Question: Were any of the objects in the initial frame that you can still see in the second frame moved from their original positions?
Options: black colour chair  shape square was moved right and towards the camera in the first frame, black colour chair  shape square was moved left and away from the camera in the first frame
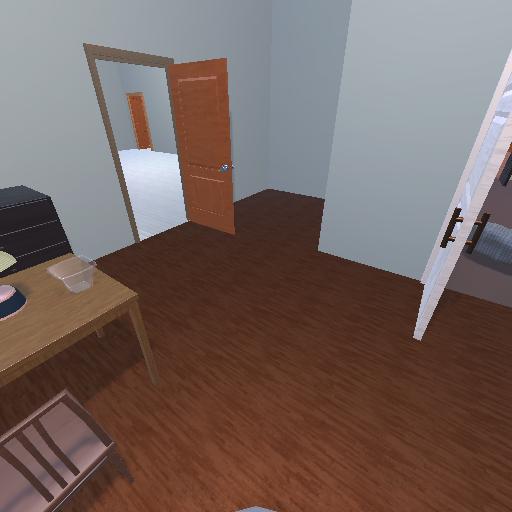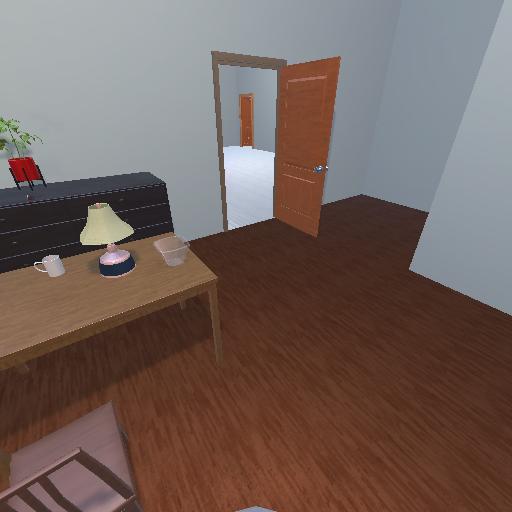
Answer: black colour chair  shape square was moved right and towards the camera in the first frame